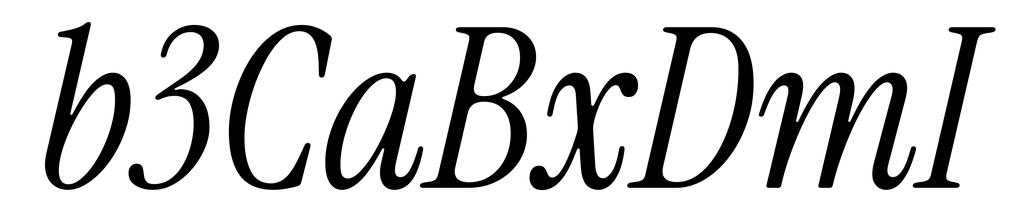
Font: InstrumentSerif-Italic